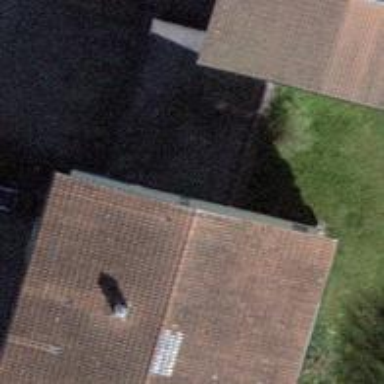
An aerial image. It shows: Building with tile roof.